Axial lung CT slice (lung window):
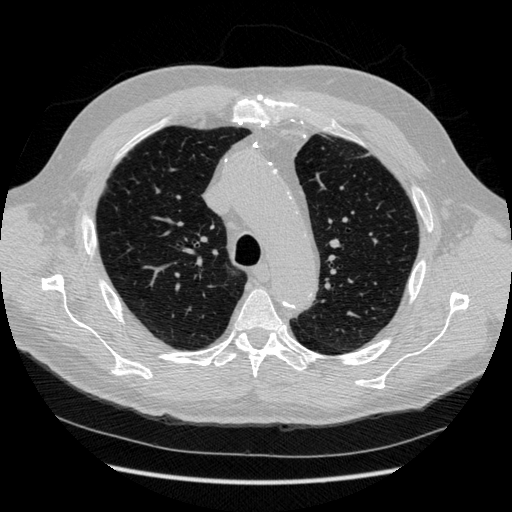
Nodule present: no